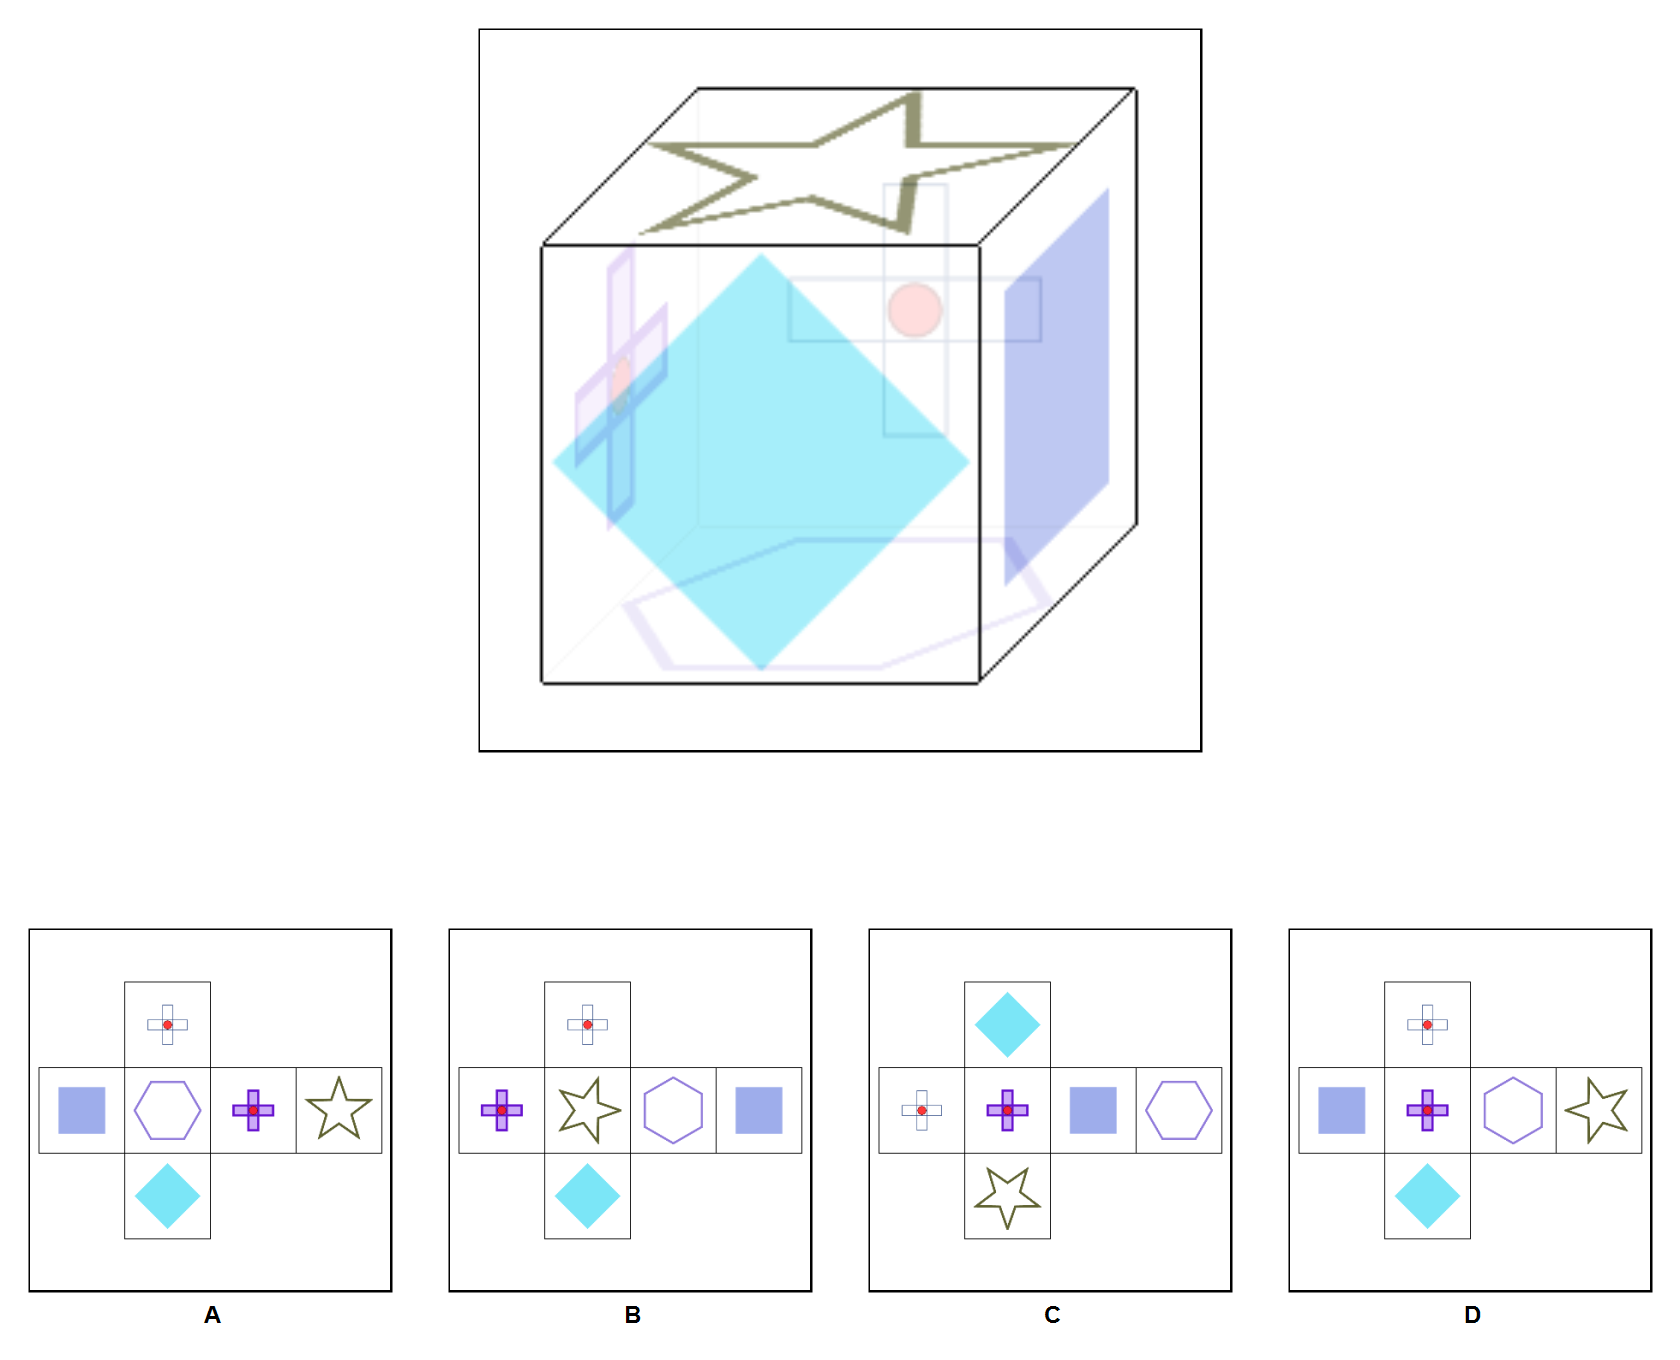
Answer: A